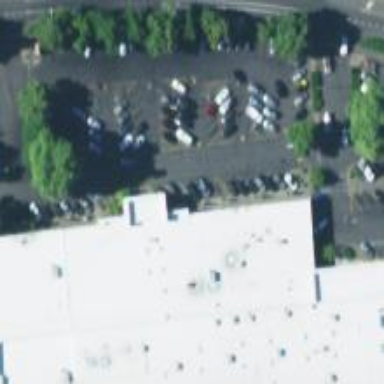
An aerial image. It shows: Parking space is available.